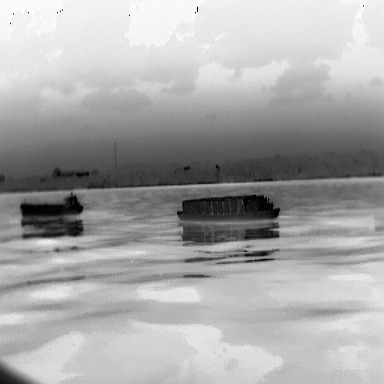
There are two objects shown in the infrared image, including a liner, and a fishing_boat.